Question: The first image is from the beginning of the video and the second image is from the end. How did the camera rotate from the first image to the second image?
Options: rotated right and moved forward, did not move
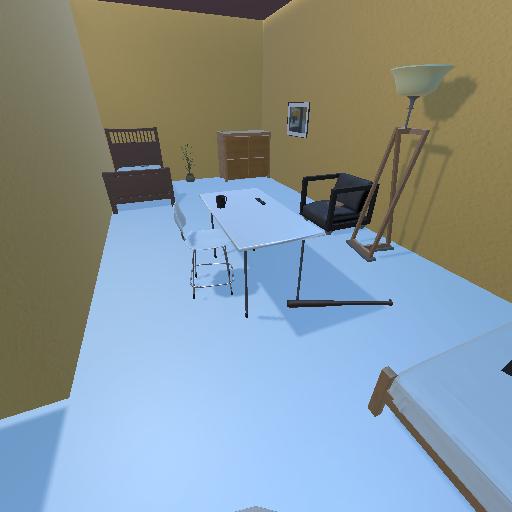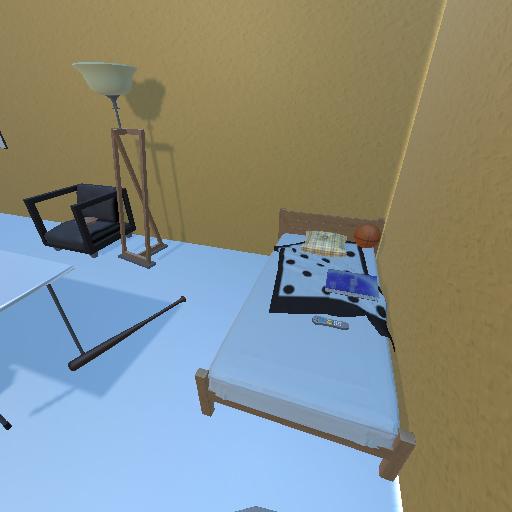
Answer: rotated right and moved forward